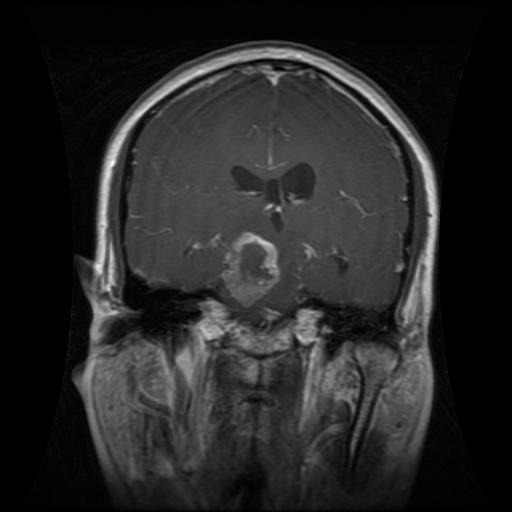
Label: glioma